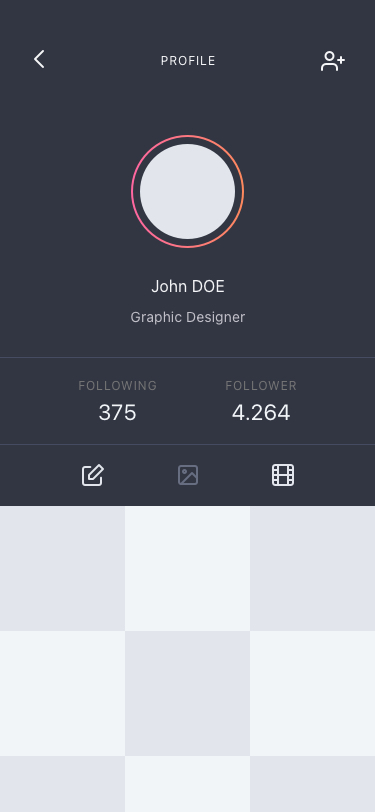
Text in this UI design:
4.264
FOLLOWER
375
FOLLOWING
Graphic Designer
John DOE
PROFILE